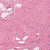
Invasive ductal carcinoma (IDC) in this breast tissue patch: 0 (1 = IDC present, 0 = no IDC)